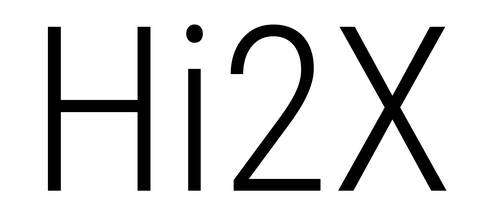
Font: Roboto_Condensed_Light